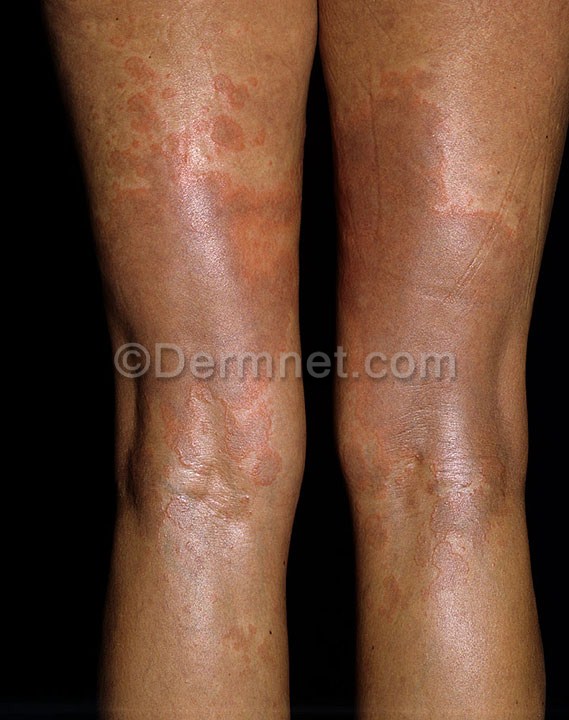
Disease: Urticaria Hives